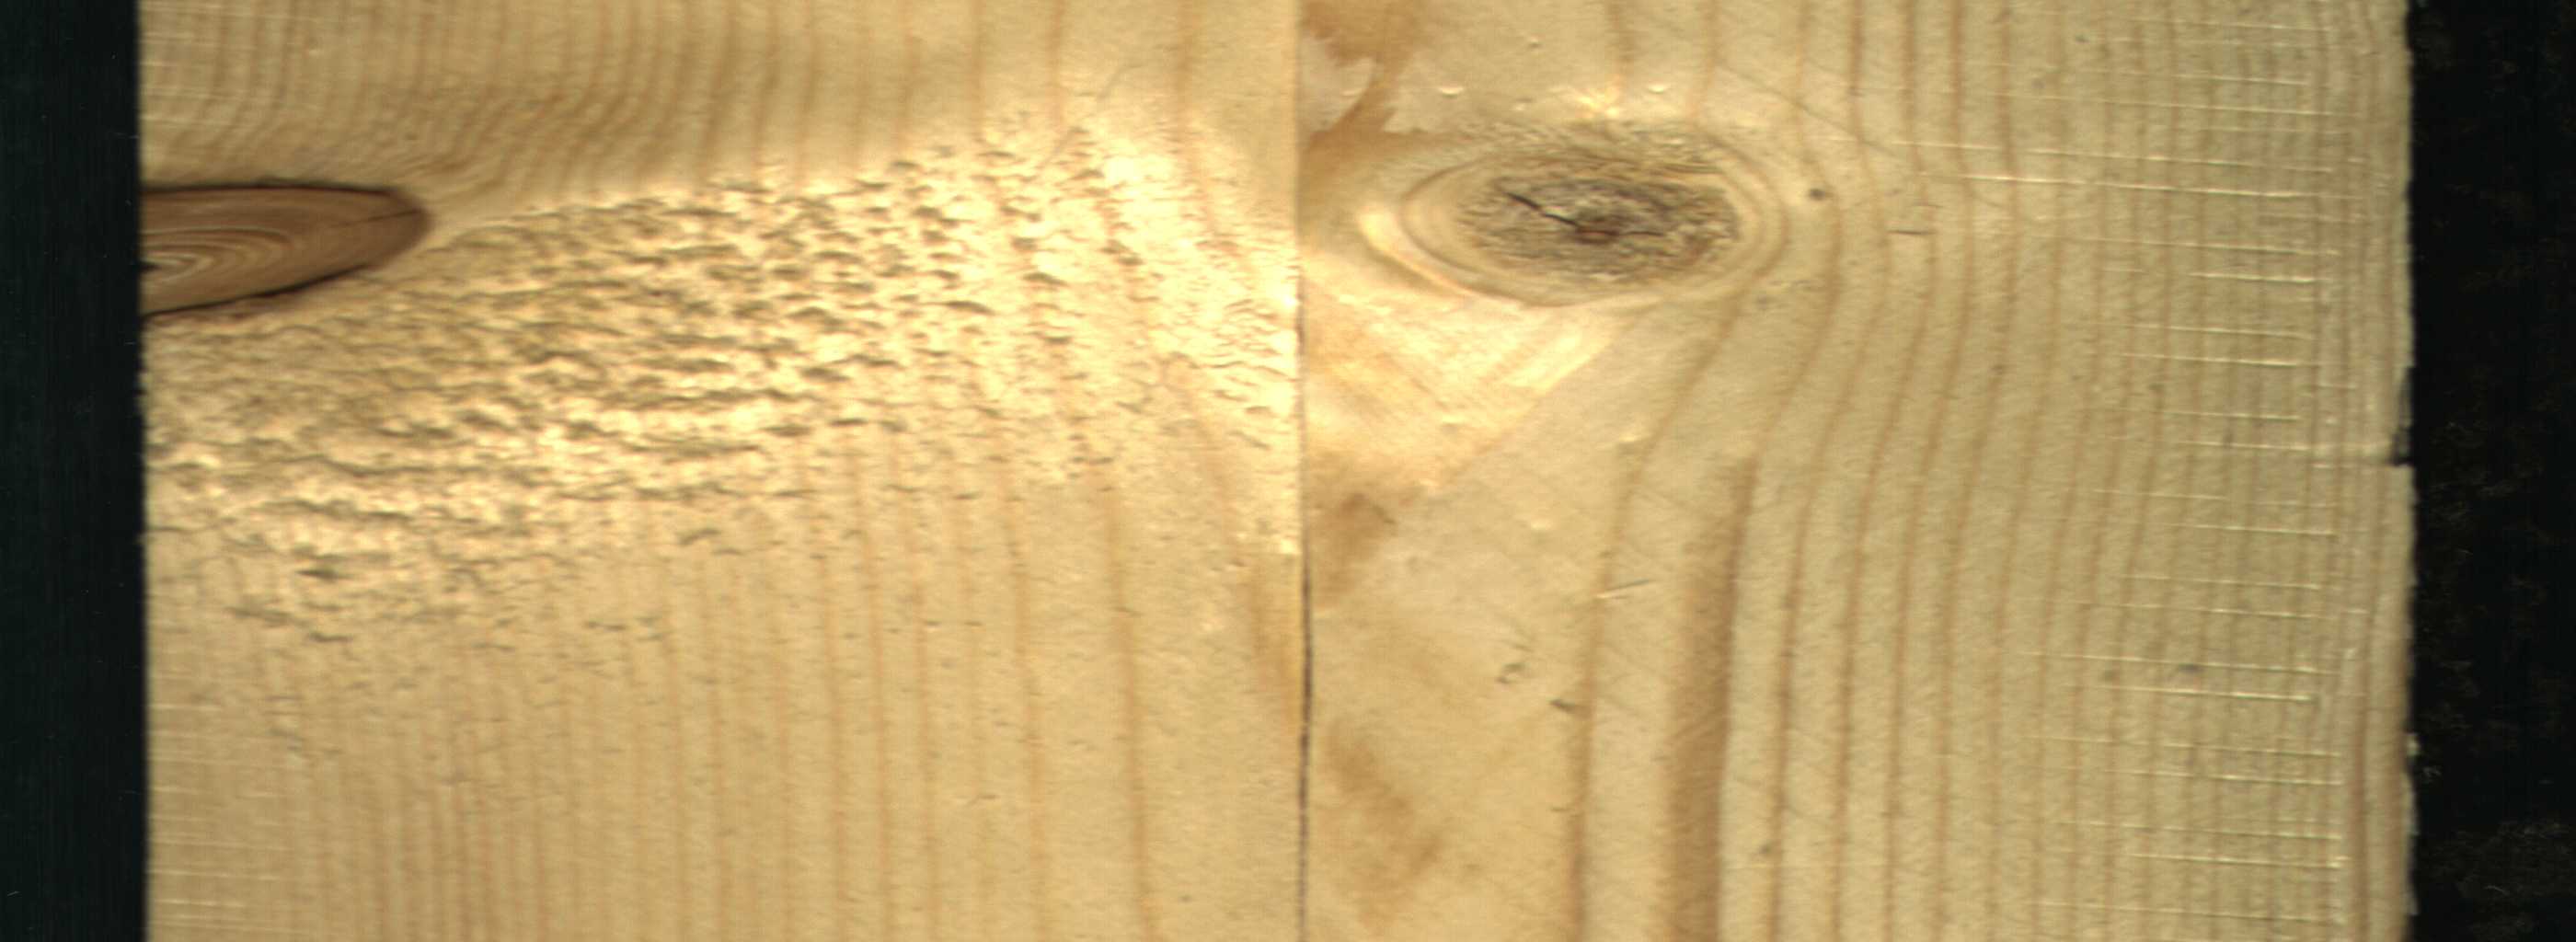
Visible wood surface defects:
Quartzity
Crack
knot_with_crack
Dead_Knot